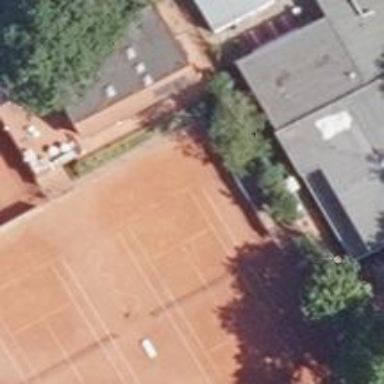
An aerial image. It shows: Clay tennis court on the leisure land pitch.